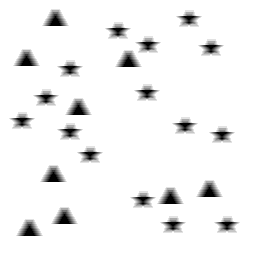
Squares: 0
Triangles: 9
Stars: 15
Total shapes: 24